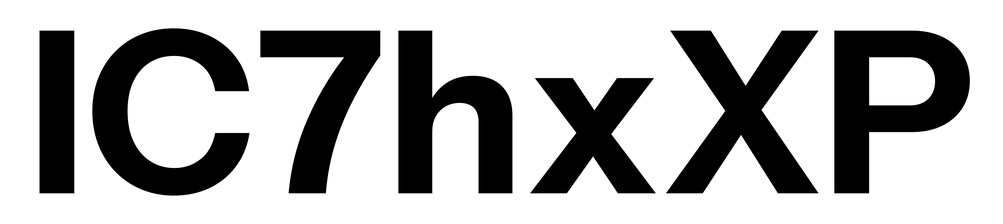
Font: InstrumentSans_Bold